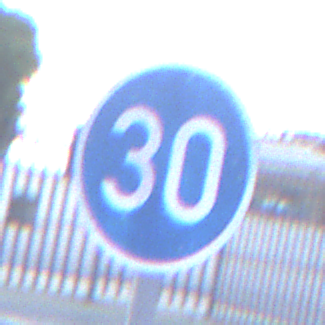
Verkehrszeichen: VorgeschriebeneMindestgeschwindigkeit
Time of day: SunriseSunset
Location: Outdoor (Suburban)
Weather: PartlyCloudy
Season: NotSpecified
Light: Natural